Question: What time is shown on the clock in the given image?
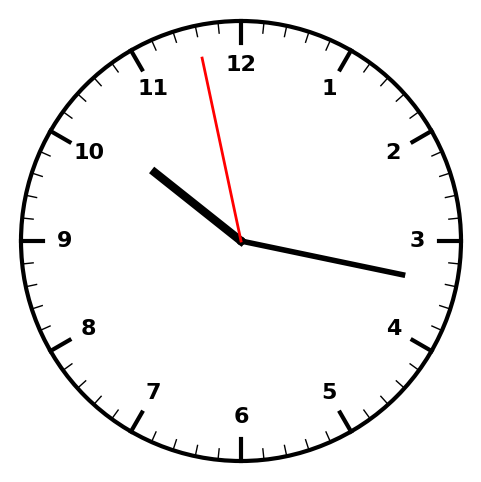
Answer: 10:16:58